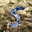
Label: 5